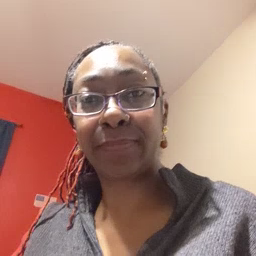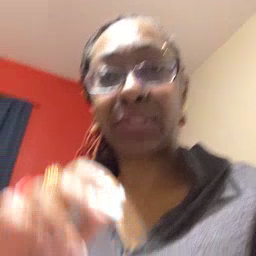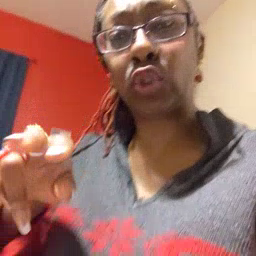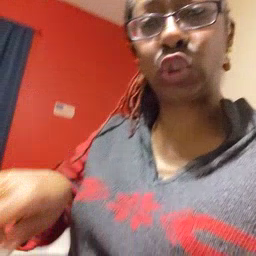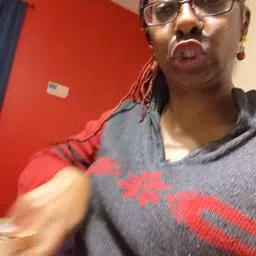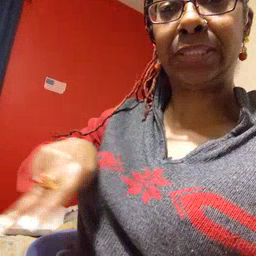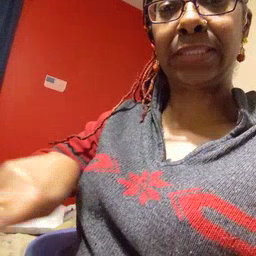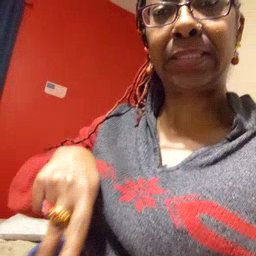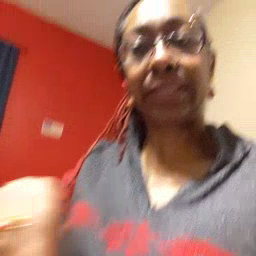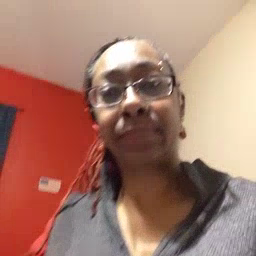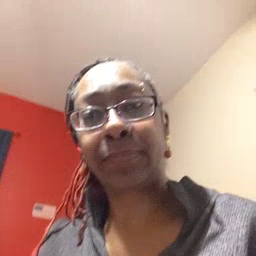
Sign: jeans